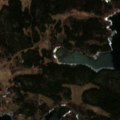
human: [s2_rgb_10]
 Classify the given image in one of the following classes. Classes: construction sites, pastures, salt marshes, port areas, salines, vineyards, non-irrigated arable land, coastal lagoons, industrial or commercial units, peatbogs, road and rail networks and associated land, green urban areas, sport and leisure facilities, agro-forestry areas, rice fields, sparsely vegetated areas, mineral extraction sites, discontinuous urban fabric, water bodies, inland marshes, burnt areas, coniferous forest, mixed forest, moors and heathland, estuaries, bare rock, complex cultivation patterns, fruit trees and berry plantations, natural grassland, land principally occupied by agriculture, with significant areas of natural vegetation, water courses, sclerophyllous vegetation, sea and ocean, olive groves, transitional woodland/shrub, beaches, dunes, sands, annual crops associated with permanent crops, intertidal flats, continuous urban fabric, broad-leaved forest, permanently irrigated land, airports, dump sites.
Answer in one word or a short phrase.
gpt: coniferous forest, mixed forest, sea and ocean